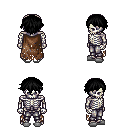
a pixel art fantasy rpg character, male body template, skeleton, brown tattered cape, metal pants, black short bangs hairstyle, white slippers, four views (front, back, left, right), 2x2 character sprite sheet, small pixel art, hard edges, no anti-aliasing